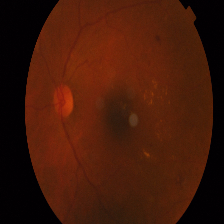
Diabetic retinopathy grade: Proliferative DR